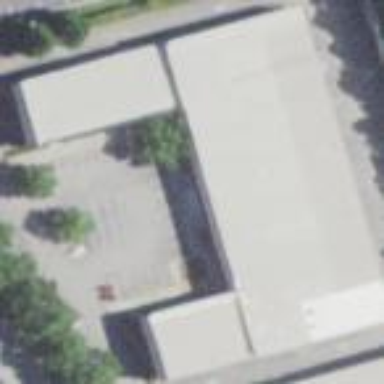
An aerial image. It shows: Commercial building.